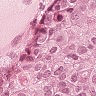
Metastatic tissue present: yes